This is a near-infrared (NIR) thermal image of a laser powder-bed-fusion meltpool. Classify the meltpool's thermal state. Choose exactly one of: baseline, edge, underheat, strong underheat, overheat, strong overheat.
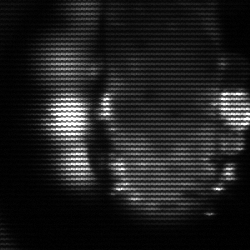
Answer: strong underheat